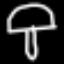
Label: mushroom